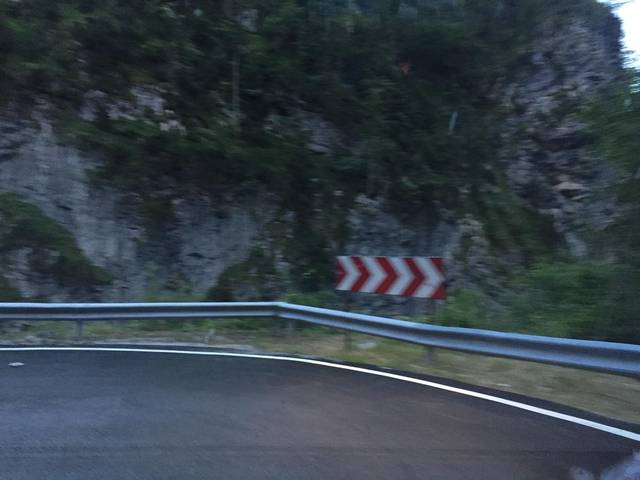
Region: Italy
Coordinates: 46.53, 13.304